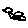
Label: bird